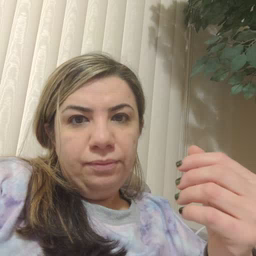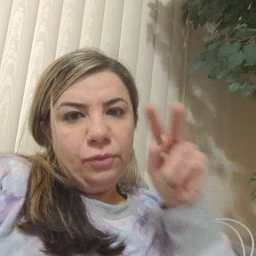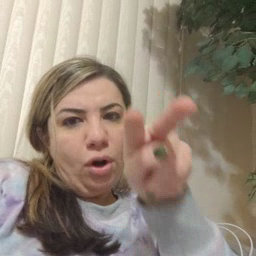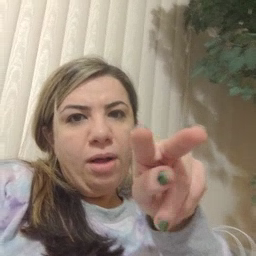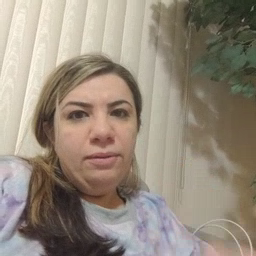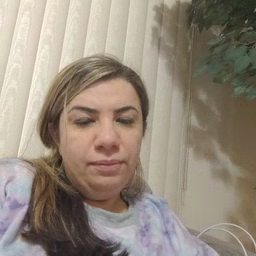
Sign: look